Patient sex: M
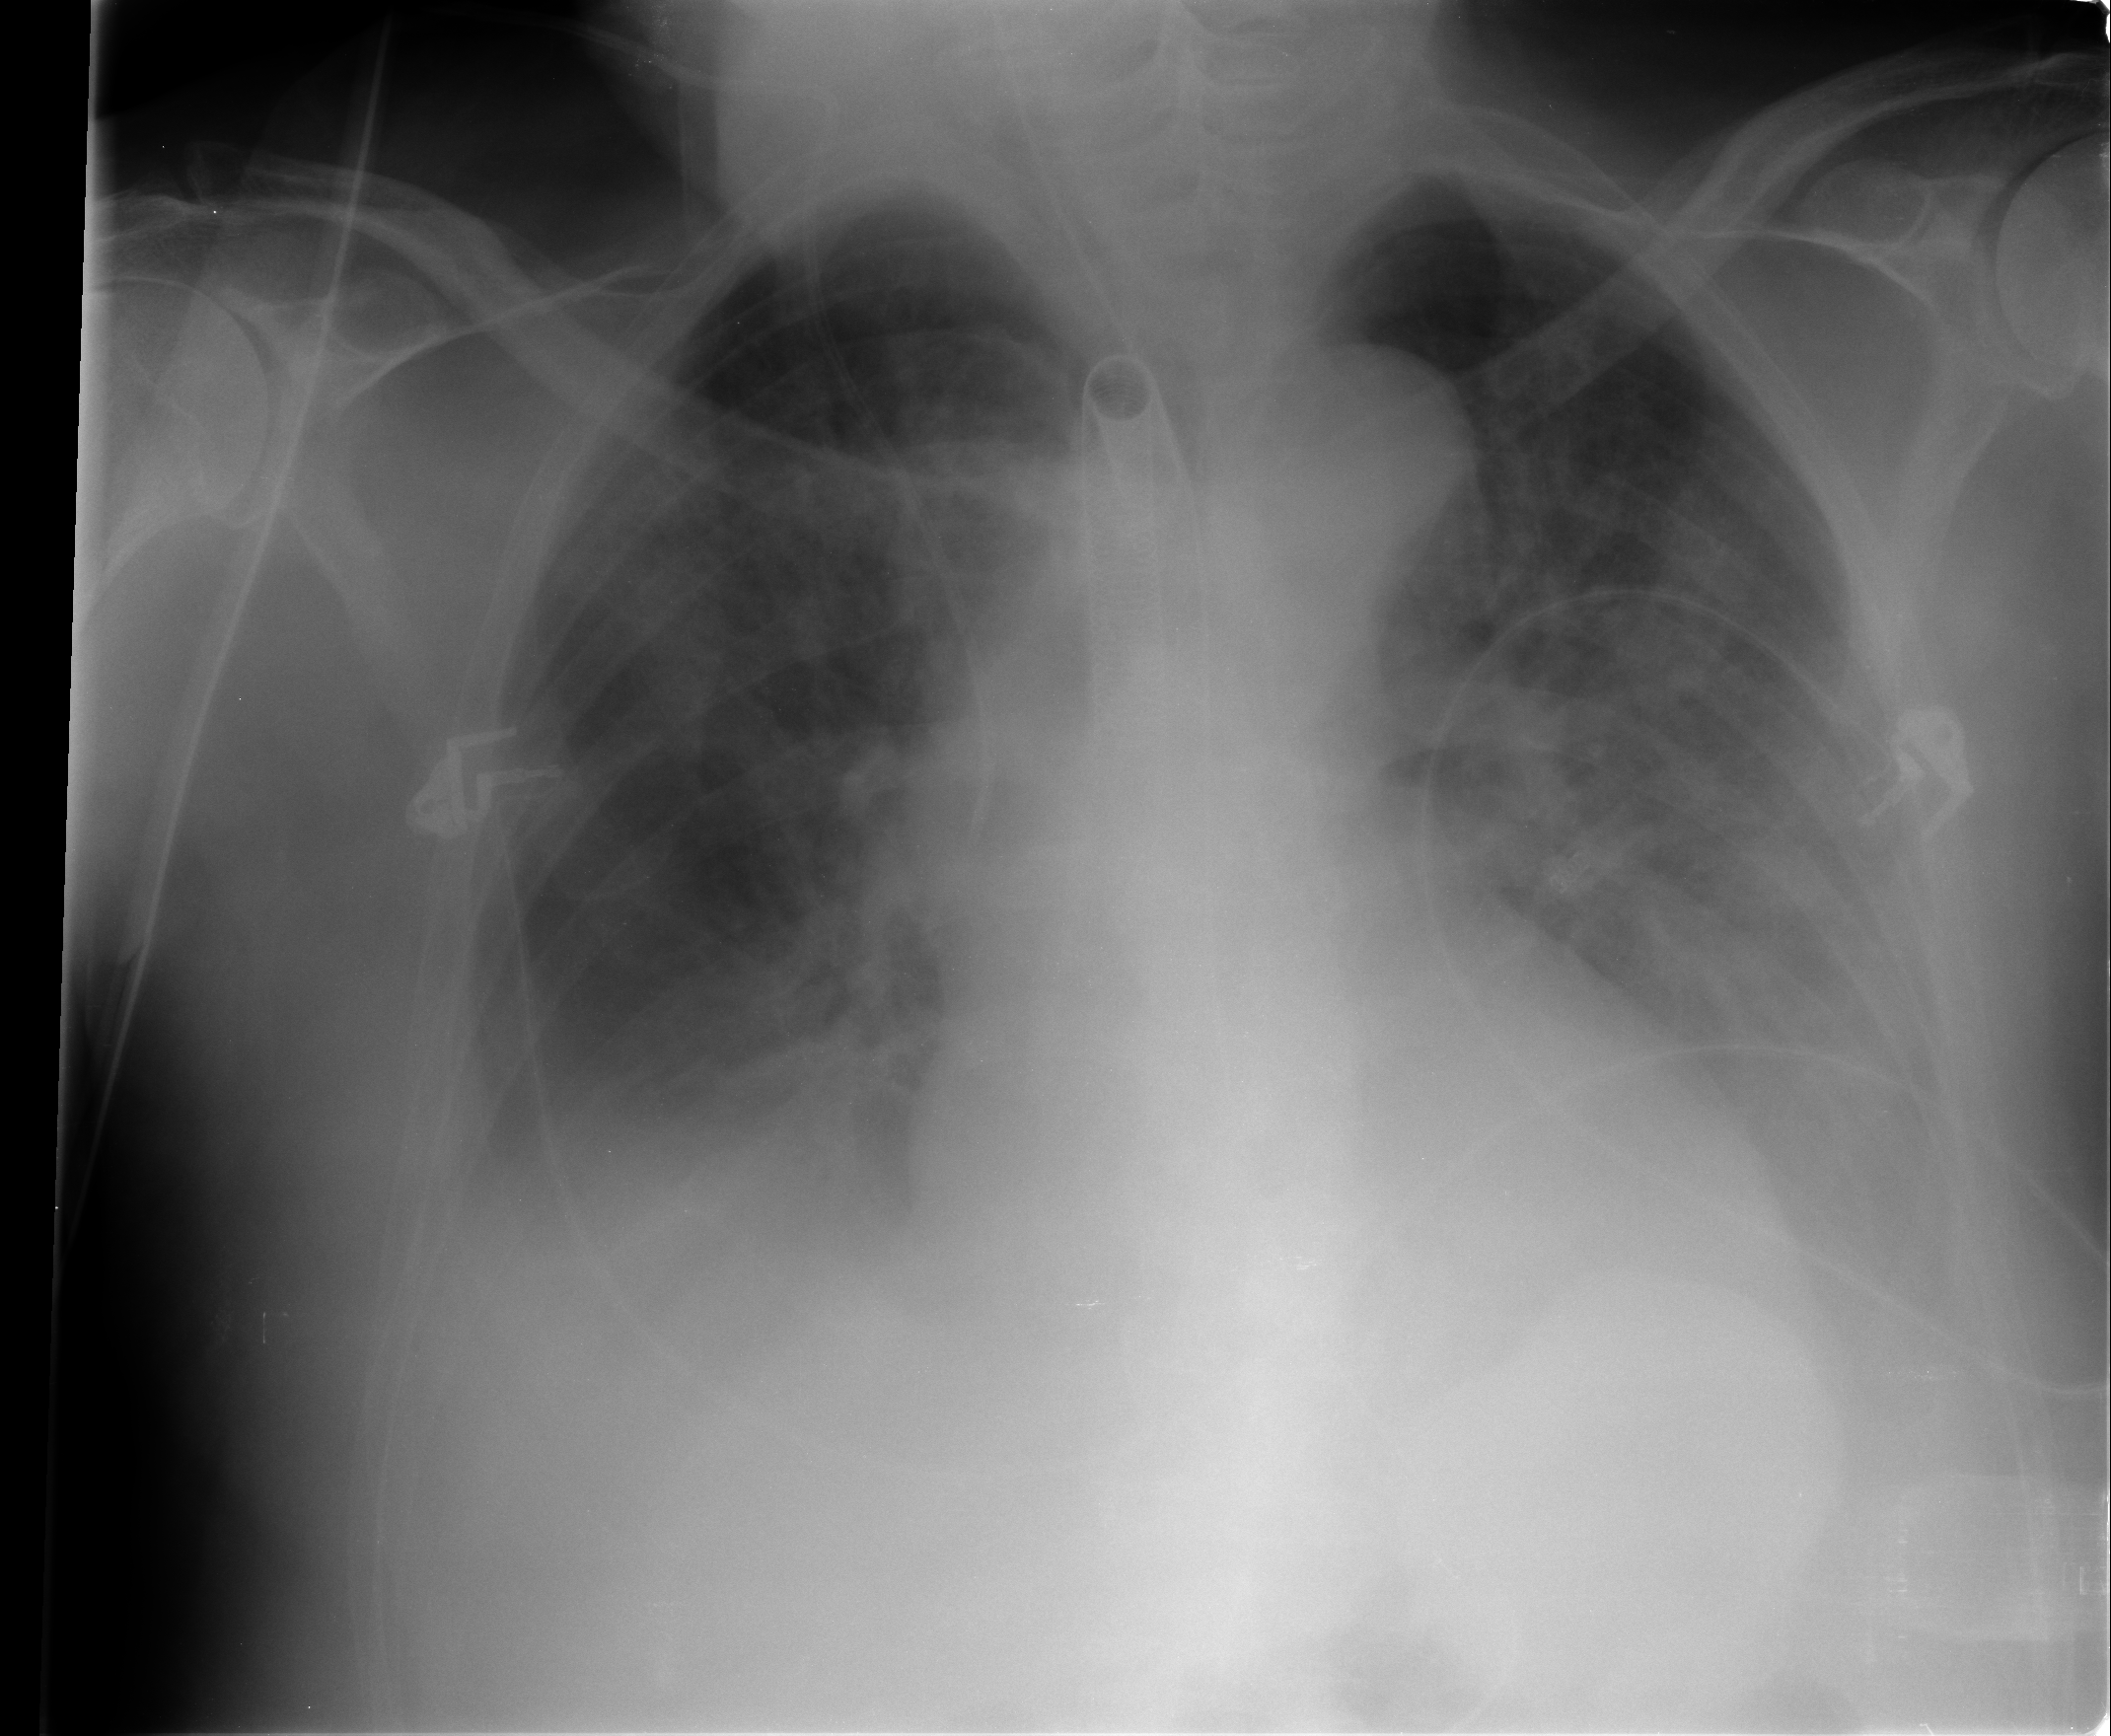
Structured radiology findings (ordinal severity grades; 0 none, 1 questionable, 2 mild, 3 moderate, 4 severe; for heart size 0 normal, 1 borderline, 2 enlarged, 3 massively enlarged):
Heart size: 0
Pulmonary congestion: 2
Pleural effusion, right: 2
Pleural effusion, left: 2
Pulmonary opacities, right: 2
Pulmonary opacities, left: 3
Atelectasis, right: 2
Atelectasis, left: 2